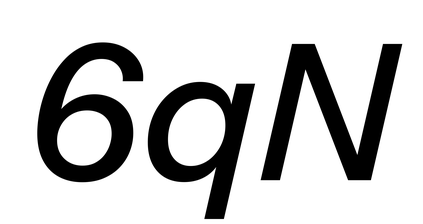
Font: InstrumentSans-Italic_Medium_Italic